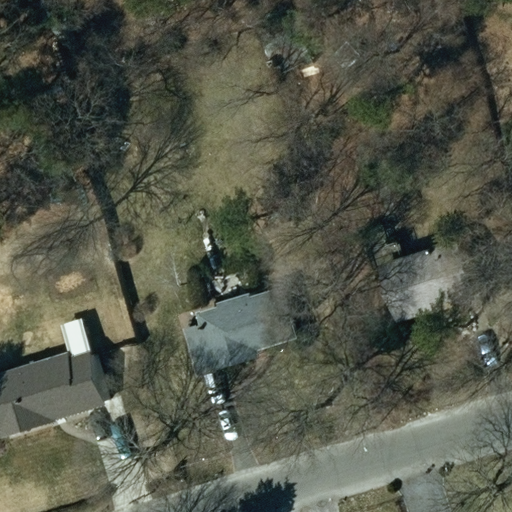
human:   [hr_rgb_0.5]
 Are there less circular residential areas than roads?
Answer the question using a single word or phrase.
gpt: yes

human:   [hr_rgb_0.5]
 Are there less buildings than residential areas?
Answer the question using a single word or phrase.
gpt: no

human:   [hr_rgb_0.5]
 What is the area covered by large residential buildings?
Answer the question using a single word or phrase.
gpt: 0m2

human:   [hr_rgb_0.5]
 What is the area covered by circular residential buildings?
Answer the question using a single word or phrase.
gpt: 0m2

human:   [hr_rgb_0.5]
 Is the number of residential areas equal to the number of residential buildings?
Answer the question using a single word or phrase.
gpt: no

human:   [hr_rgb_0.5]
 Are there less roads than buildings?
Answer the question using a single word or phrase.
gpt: yes

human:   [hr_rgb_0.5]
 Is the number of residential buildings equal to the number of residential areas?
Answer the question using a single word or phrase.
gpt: no

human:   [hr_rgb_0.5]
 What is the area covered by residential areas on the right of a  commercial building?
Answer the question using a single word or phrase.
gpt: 0m2

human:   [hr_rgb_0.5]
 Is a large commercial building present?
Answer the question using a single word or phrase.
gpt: no

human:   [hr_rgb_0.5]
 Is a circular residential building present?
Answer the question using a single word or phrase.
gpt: no

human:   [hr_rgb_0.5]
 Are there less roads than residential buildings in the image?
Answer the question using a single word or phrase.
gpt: yes

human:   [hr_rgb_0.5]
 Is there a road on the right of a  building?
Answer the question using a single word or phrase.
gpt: yes

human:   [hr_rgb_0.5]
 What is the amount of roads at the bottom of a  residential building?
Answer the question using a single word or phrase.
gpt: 1

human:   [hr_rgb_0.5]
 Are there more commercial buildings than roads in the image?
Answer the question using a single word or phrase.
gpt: no

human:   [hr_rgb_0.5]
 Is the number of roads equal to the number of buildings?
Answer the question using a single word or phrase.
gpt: no

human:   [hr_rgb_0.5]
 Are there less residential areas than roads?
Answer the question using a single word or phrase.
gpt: no

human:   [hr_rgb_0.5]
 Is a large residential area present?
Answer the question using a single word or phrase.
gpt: yes

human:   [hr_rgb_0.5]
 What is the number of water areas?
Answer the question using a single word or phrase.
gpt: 0

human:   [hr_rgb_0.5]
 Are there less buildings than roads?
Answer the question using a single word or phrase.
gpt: no

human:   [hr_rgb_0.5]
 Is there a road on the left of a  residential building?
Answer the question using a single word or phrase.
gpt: no

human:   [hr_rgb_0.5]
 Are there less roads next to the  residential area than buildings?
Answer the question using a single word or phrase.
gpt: yes

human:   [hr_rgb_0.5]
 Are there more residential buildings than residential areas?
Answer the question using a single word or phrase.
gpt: yes

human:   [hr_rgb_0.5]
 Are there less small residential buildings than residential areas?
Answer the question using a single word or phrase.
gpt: no

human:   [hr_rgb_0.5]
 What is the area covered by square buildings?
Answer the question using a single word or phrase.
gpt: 0m2

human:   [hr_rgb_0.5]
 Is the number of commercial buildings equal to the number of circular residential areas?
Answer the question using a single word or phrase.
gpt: yes

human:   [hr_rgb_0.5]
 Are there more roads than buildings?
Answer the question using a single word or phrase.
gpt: no

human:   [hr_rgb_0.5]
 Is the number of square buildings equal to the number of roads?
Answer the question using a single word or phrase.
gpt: no

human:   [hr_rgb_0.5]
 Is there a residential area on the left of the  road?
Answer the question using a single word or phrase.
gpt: yes

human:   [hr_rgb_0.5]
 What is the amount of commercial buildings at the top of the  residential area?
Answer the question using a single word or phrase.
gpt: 0

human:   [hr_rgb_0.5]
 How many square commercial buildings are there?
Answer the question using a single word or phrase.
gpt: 0

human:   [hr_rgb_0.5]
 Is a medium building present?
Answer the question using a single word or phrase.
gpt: yes

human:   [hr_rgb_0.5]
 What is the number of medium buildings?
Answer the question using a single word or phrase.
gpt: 2

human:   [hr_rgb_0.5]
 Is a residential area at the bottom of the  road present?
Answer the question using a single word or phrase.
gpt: no

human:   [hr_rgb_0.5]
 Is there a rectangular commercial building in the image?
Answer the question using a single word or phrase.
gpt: no

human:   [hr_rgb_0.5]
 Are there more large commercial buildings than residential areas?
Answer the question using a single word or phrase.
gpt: no

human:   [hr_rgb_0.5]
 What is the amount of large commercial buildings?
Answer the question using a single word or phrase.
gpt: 0